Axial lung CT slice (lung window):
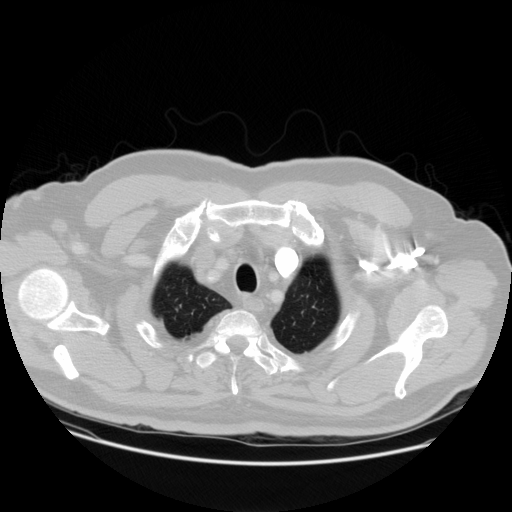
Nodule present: no